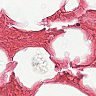
Metastatic tissue present: no